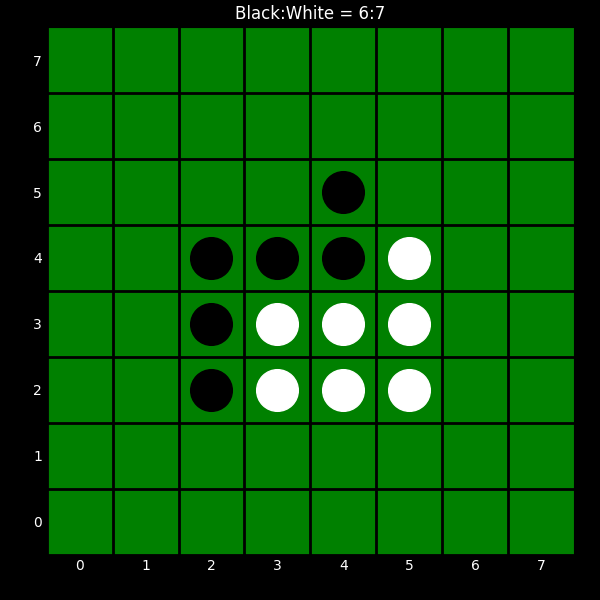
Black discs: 6
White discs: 7